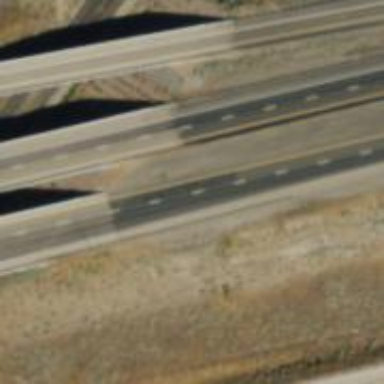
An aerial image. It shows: Asphalt motorway link.